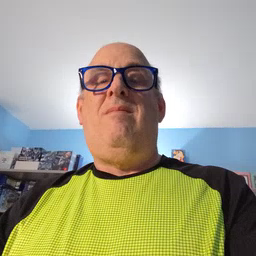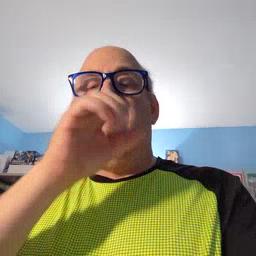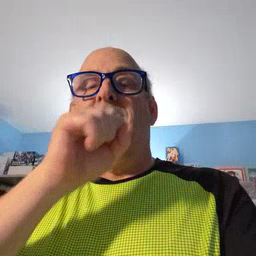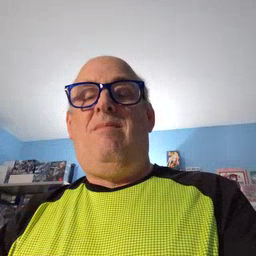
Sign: orange